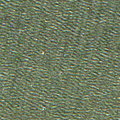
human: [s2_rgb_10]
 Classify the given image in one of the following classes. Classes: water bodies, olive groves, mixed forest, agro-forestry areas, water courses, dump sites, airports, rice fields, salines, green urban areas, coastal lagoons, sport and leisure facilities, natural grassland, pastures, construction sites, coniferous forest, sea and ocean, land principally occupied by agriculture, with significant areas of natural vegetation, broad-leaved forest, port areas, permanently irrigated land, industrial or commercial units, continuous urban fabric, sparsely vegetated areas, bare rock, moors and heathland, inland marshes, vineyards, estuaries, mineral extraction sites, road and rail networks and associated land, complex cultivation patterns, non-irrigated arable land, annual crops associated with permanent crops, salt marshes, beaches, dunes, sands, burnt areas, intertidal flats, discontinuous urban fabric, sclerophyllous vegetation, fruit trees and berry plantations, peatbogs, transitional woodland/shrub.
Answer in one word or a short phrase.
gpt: sea and ocean